Question: I use 'ListView' to populate my Menu and Price.
I have 2 'ListView's basically: one for Menu and another one for Price.
How do I show tow 'ListView's in same row as per the image below?
Please advise.

viewmenu.xml
'''
<?xml version="1.0" encoding="utf-8"?>
<LinearLayout xmlns:android="http://schemas.android.com/apk/res/android"
android:layout_width="fill_parent"
android:layout_height="fill_parent"
android:orientation="vertical"
android:background="@drawable/menu_splashscreen_bg">
<TextView
android:id="@+id/TextView01"
android:layout_height="wrap_content"
android:text="ABC Restoran Full Menu"
android:textSize="12pt"
android:shadowDx="0"
android:shadowDy="0"
android:shadowRadius="10"
android:layout_width="wrap_content"
android:layout_gravity="center"
></TextView>
<RelativeLayout
android:id="@+id/RelativeLayout02"
android:layout_height="fill_parent"
android:layout_width="fill_parent">
<ListView
android:layout_height="wrap_content"
android:id="@+id/ListView_ProfileMenu"
android:layout_width="fill_parent"
android:layout_alignParentTop="true"></ListView>
</RelativeLayout>
</LinearLayout>
'''
menu_item.xml
'''
<TextView
xmlns:android="http://schemas.android.com/apk/res/android"
android:layout_width="fill_parent"
android:textSize="10pt"
android:text="@string/hello"
android:layout_gravity="center_horizontal"
android:layout_height="wrap_content"
android:shadowRadius="5"
android:gravity="left"
android:textColor="@color/menulisting"
android:shadowDy="3"
android:shadowDx="3" />
'''
ShowMenuActivity.java
'''
public class ShowMenuActivity extends Activity {
DatabaseHandler db = new DatabaseHandler(this);
static String log = null;
public static String strProfileName;
public static int ID;
/** Called when the activity is first created. */
@Override
public void onCreate(Bundle savedInstanceState) {
super.onCreate(savedInstanceState);
setContentView(R.layout.viewmenu);
ListView profileList = (ListView) findViewById(R.id.ListView_ProfileMenu);
List<Contact> profiles = db.getAllContacts();
ArrayList<String> nameList = new ArrayList<String>();
for (Contact cn : profiles) {
strProfileName = cn.getmenuname() + " " + cn.getmenuprice();
nameList.add(strProfileName);
}
ArrayAdapter<String> adapt = new ArrayAdapter<String>(this, R.layout.menu_item, nameList);
profileList.setAdapter(adapt);
db.close();
}
}
'''
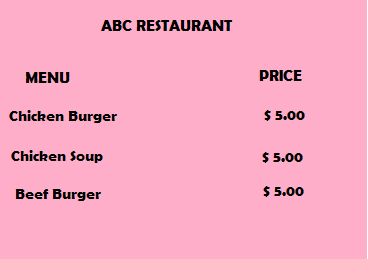
Answer: following code will generate the layout you need
'''
<LinearLayout xmlns:android="http://schemas.android.com/apk/res/android"
android:id="@+id/linearLayout2"
android:layout_width="fill_parent"
android:layout_height="fill_parent" >
<TextView
android:id="@+id/itemCount"
android:layout_width="wrap_content"
android:layout_height="wrap_content"
android:layout_weight="0.50"
android:text=""
android:textAppearance="?android:attr/textAppearanceLarge" />
<TextView
android:id="@+id/itemName"
android:layout_width="wrap_content"
android:layout_height="wrap_content"
android:layout_weight="0.50"
android:text=""
android:textAppearance="?android:attr/textAppearanceLarge" />
</LinearLayout>
'''